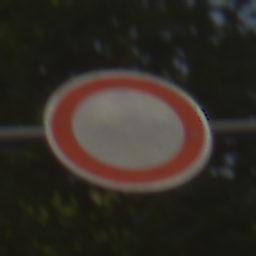
Verkehrszeichen: VerbotFahrzeugeAllerArt
Umgebung: Outdoor, Nature
Tageszeit: MorningAfternoon
Wetter: Clear
Licht: Natural
Jahreszeit: NotSpecified
Kontrast: LowContrast